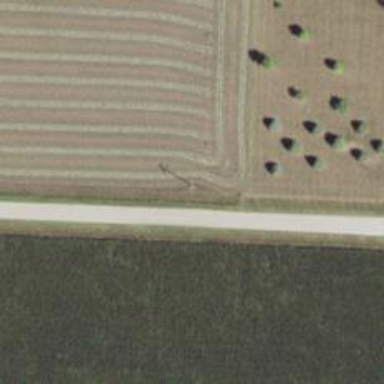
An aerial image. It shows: Power pole.